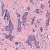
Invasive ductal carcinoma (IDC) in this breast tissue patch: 1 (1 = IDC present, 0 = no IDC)